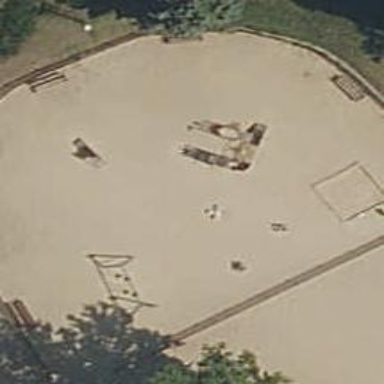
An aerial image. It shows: Playground area for leisure land.